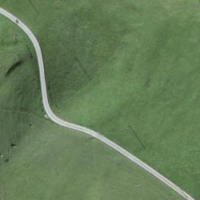
EUNIS habitat code: 23
Species observed at this site:
Cruciata laevipes
Silene dioica